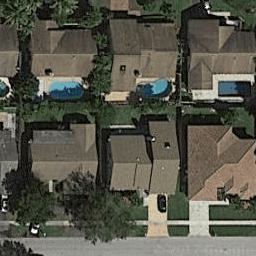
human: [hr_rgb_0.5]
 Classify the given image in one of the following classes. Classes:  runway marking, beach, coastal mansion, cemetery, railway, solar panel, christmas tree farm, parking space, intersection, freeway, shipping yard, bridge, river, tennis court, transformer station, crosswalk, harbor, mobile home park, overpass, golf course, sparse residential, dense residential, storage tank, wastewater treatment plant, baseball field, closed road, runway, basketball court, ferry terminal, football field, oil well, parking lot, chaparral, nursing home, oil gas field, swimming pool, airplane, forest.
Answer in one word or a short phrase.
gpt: dense residential